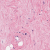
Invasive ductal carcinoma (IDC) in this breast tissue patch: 0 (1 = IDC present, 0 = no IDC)